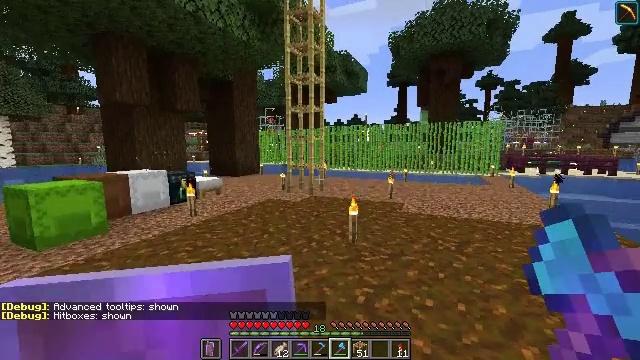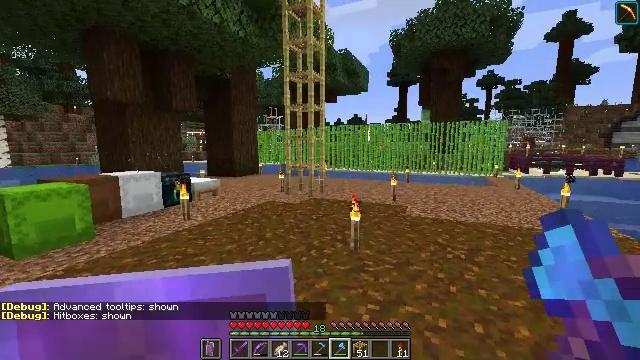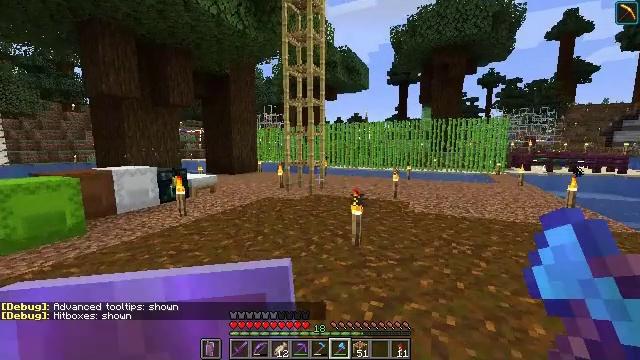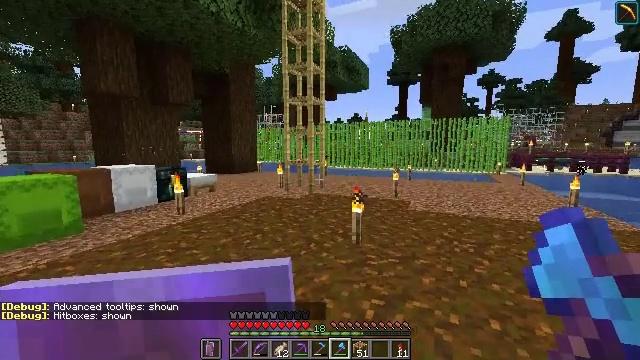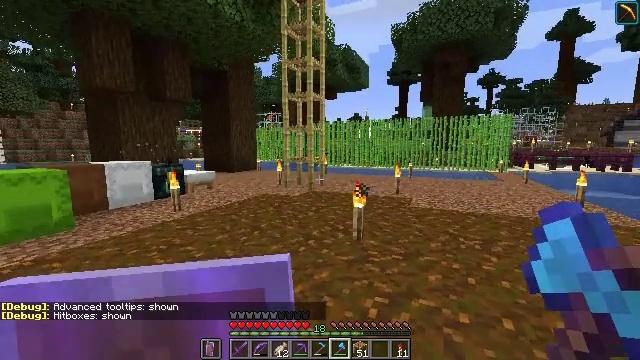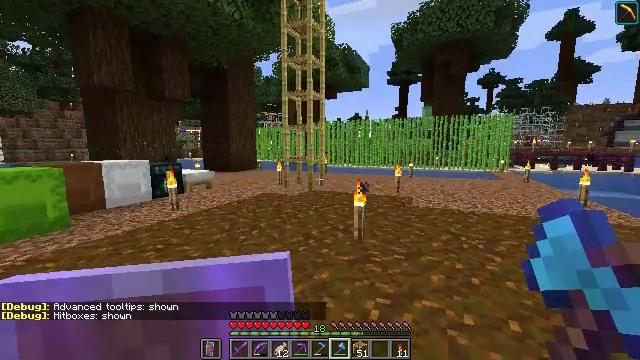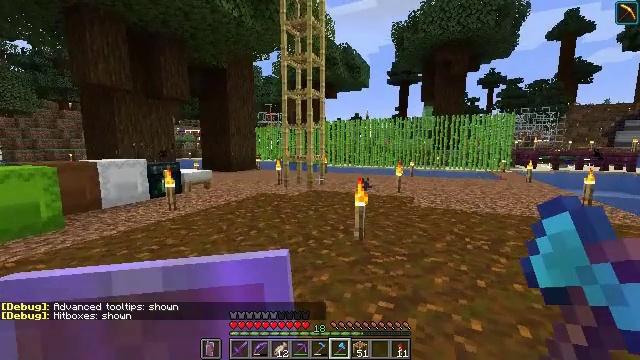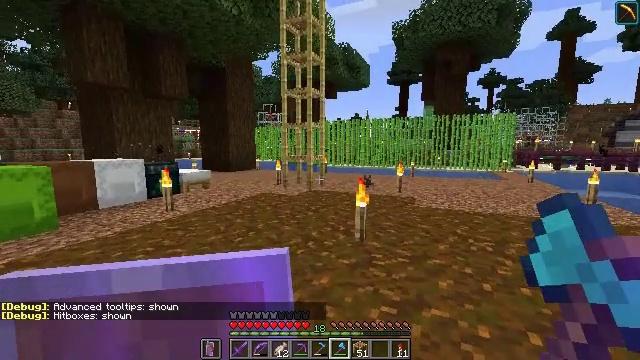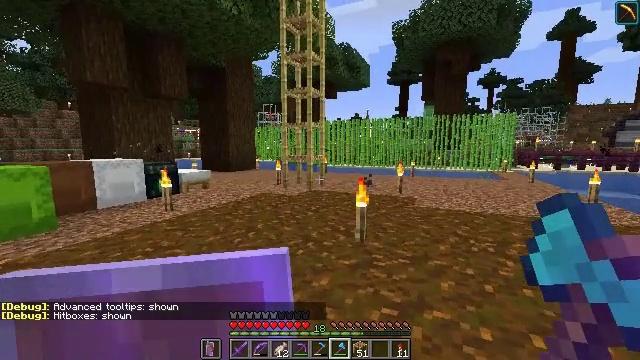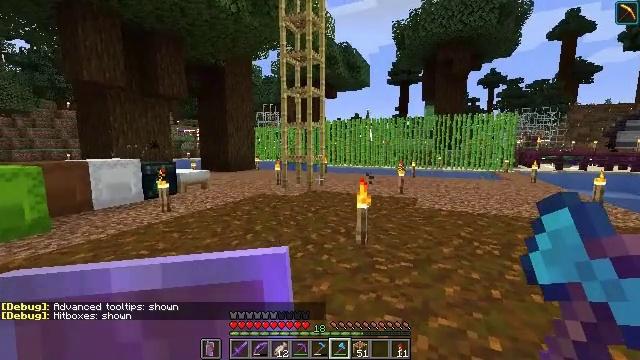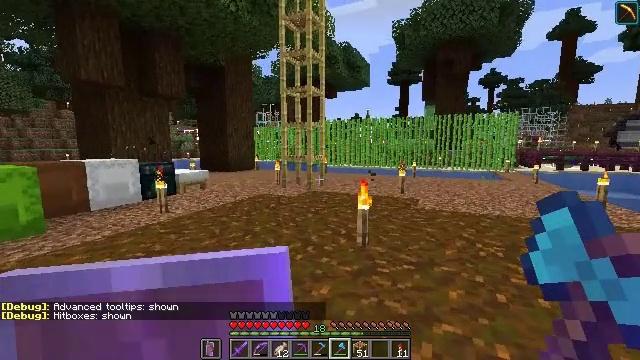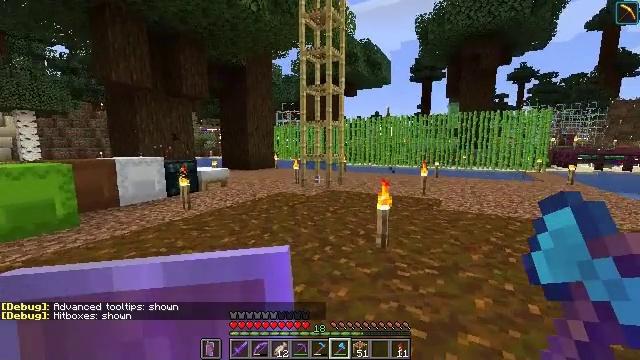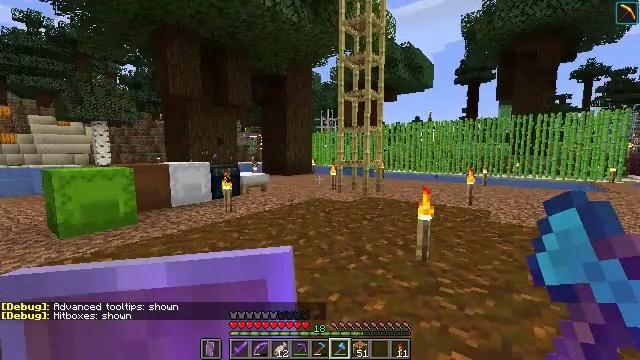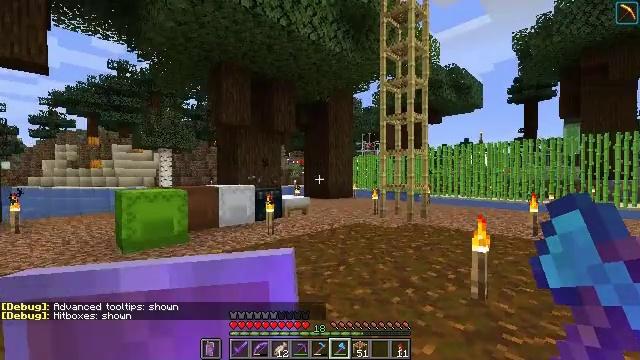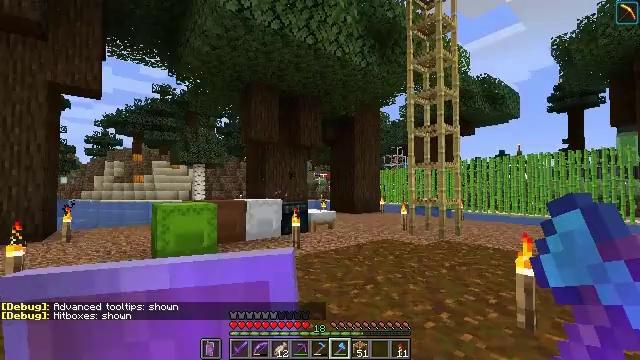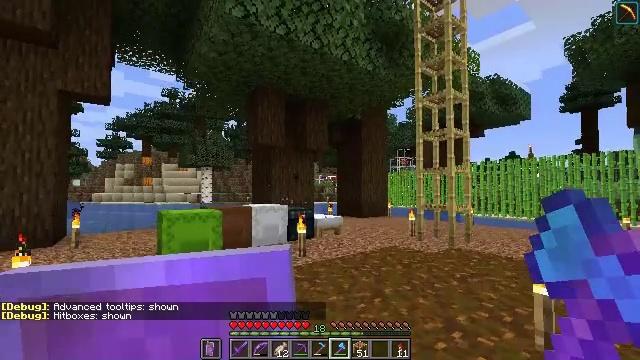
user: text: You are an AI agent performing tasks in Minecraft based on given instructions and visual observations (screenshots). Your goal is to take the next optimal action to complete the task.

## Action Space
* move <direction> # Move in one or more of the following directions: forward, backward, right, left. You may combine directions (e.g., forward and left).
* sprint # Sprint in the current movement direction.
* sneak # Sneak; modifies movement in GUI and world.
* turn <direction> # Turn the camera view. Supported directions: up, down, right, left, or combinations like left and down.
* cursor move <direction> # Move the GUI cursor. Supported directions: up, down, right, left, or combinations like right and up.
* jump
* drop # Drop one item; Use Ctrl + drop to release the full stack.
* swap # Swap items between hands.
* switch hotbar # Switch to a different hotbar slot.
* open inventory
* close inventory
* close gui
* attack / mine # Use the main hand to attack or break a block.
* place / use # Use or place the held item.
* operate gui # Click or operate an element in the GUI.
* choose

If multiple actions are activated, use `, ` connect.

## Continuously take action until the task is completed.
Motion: motion action
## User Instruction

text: Gather the chorus plant material.
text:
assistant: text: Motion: move forward, sneak
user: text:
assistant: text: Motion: move forward, sneak
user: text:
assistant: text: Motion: move forward, sneak
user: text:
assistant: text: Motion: move forward, sneak
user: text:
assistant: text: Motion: move forward, sneak
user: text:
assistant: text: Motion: move forward, sneak
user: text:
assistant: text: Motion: move forward, sneak
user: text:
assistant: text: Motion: move forward, sneak
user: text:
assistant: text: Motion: move forward, sneak
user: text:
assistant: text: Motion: move forward, sneak
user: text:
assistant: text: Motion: move forward, sneak, turn left
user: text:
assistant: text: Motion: move forward, sneak, turn left and up
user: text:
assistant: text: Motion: move forward, sneak, turn left and up
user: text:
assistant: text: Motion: move forward, turn left and up
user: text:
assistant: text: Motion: turn left
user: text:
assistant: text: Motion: move forward
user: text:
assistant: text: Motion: move forward
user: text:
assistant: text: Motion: move forward
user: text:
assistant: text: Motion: move forward
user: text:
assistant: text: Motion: move forward
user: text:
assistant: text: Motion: move forward
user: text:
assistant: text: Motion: move forward
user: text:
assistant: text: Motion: move forward
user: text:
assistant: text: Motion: move forward, turn left
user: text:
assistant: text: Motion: move forward, turn left and down
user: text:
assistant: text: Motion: move forward, turn left and up
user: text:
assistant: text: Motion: move forward, turn left and up
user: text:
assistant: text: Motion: no_op
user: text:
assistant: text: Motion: no_op
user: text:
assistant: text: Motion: no_op